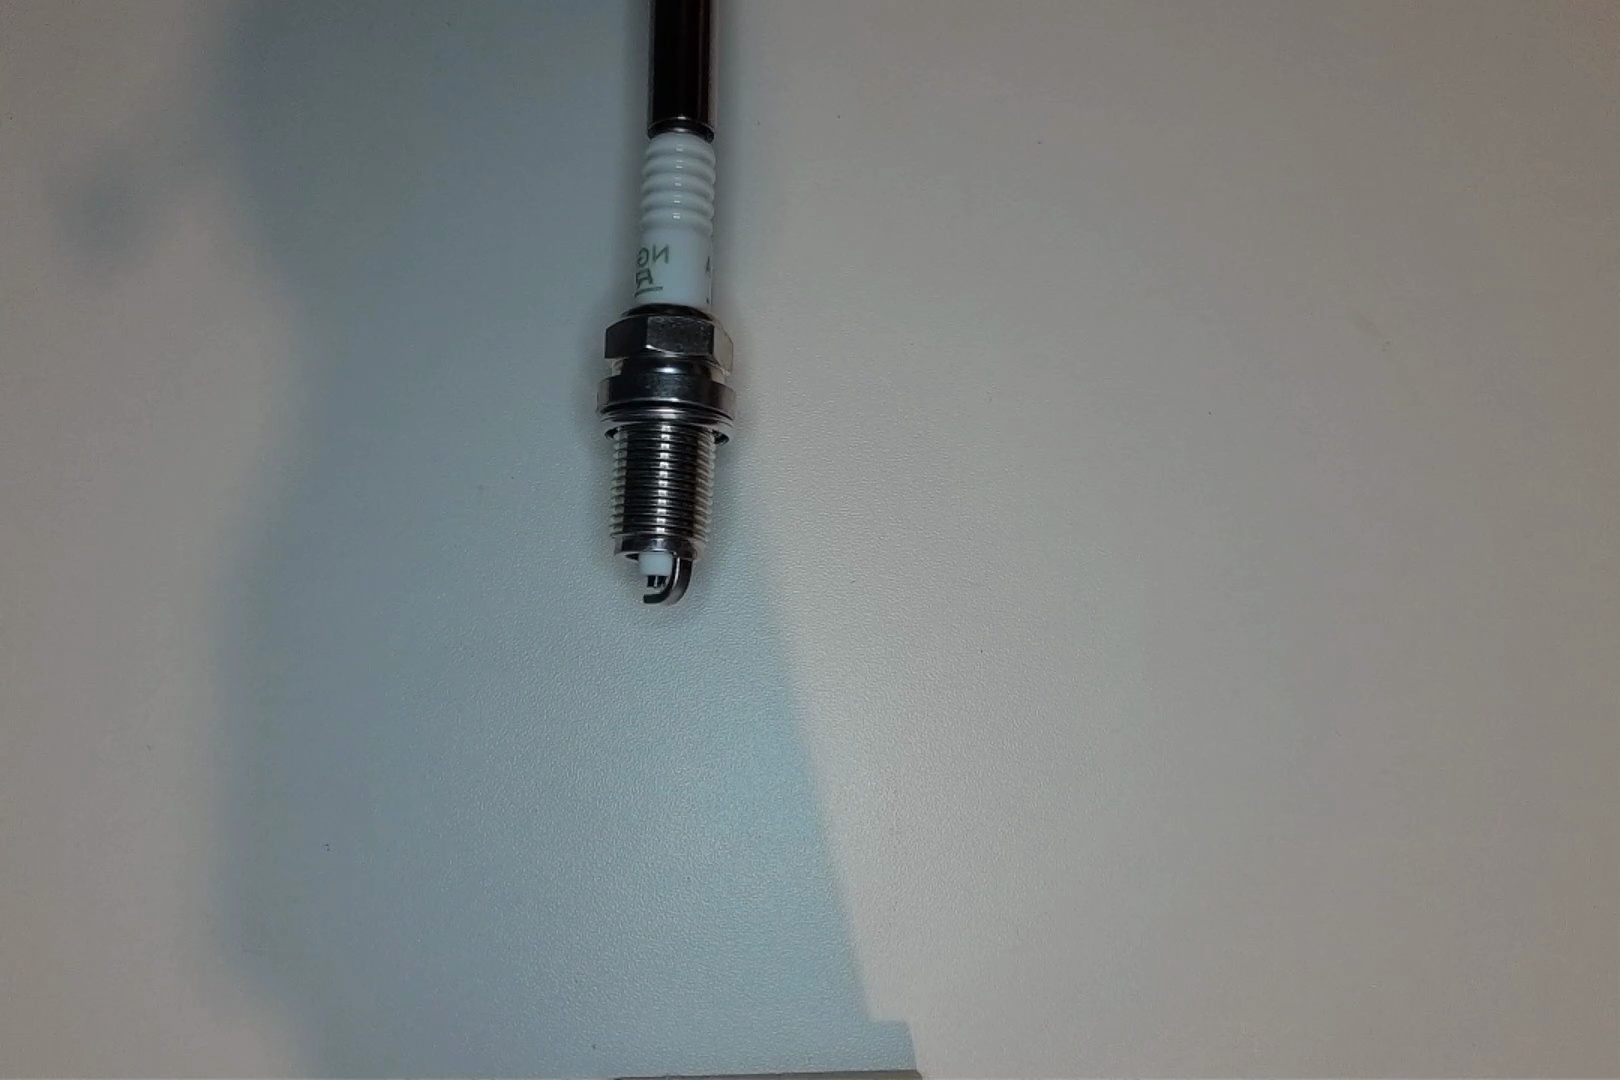
Label: normal